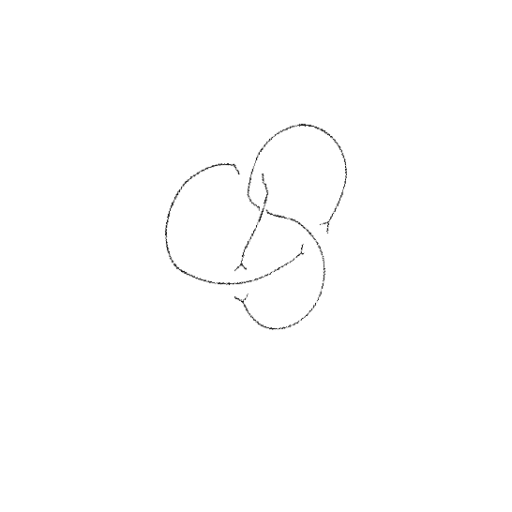
Crossing number: 4